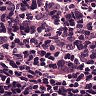
Metastatic tissue present: no